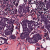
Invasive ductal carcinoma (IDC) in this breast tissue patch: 1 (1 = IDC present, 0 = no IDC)